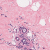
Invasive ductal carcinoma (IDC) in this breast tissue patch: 0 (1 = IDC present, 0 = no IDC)